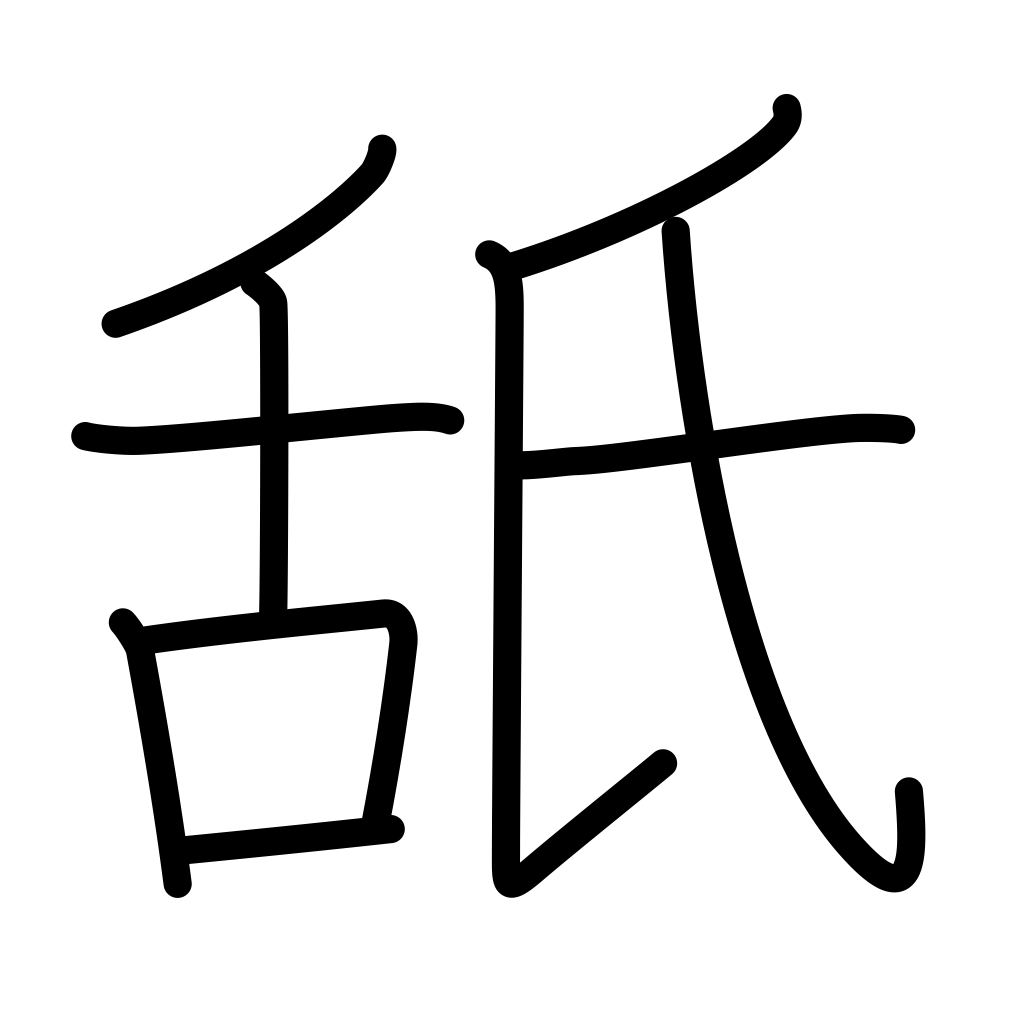
Meaning: lick, lap up, burn up, taste, undergo, underrate, despise